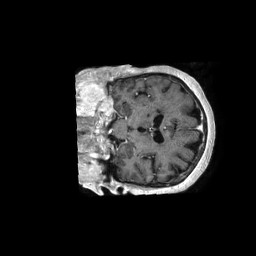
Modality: T1w
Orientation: coronal
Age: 68
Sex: female
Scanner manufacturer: philips
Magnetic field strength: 1.5 T
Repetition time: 0.008594 s
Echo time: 0.003968 s